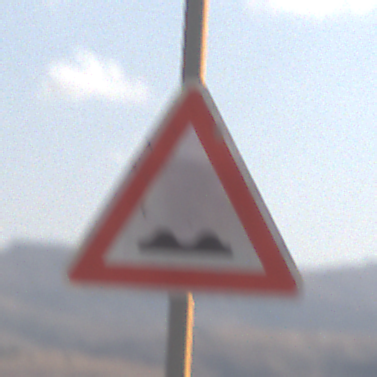
Verkehrszeichen: UnebeneFahrbahn
Umgebung: Outdoor, Nature
Tageszeit: Midday
Wetter: PartlyCloudy
Licht: Natural
Jahreszeit: NotSpecified
Kontrast: HighContrast